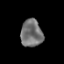
Tissue: prostate
Cell type: T cells
Senescence score: 0.2844
Nuclear area (px): 584
Mean DAPI intensity: 115.221